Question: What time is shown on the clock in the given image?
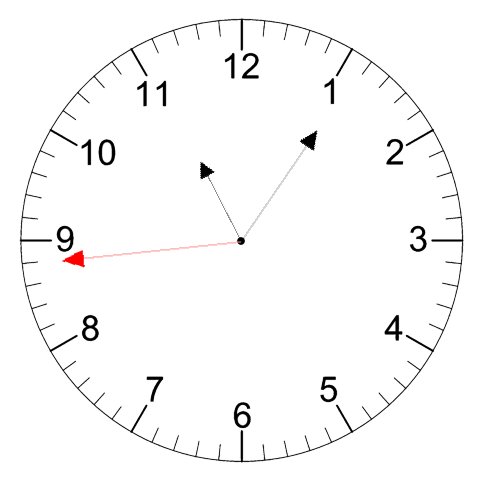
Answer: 11:05:44